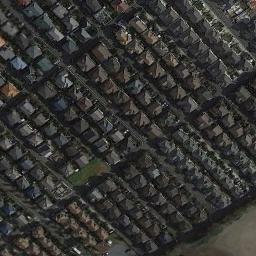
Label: dense_residential